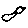
Label: bird